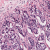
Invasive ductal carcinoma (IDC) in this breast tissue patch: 1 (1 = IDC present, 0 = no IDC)